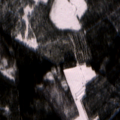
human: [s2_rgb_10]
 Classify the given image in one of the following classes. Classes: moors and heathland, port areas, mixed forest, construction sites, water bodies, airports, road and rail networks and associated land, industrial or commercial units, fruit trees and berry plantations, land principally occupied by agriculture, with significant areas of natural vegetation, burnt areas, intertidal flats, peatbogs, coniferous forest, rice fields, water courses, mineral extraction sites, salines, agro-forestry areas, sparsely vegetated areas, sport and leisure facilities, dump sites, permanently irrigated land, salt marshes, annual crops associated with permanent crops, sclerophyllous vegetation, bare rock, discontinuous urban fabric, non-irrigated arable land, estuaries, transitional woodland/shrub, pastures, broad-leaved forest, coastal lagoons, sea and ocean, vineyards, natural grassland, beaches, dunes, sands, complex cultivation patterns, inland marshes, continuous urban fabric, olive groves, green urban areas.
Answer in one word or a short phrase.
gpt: coniferous forest, mixed forest, transitional woodland/shrub